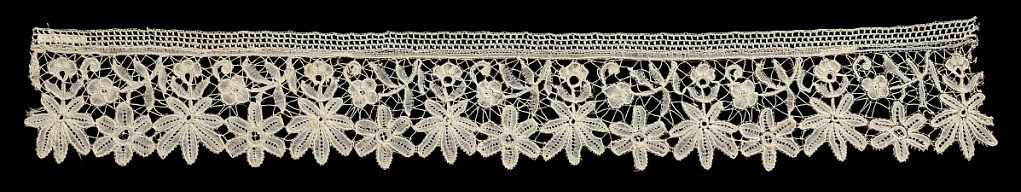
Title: Border
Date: late 19th century
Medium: linen Technique: Brussels-style bobbin lace
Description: Duchesse-style lace in pattern of open flowers with leaves.